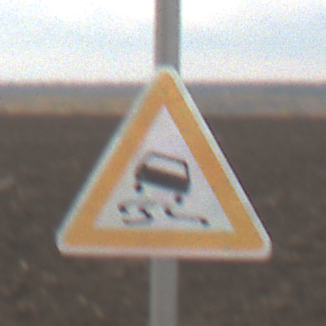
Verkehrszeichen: SchleuderOderRutschgefahr
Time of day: MorningAfternoon
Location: Outdoor (Nature)
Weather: Overcast
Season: NotSpecified
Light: Natural